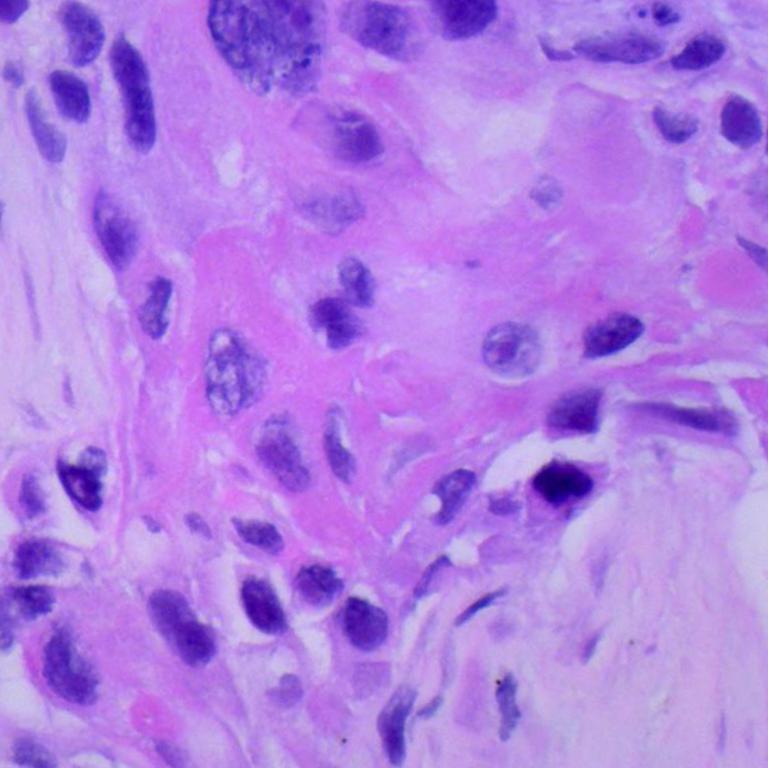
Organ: lung
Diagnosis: squamous carcinomas